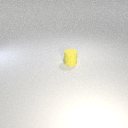
small yellow rubber cylinder